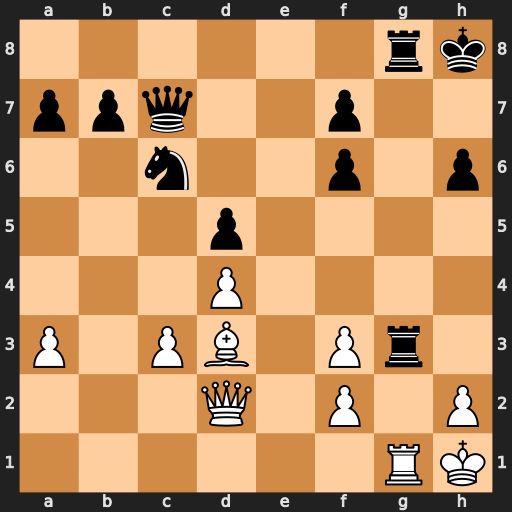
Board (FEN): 6rk/ppq2p2/2n2p1p/3p4/3P4/P1PB1Pr1/3Q1P1P/6RK
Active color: w
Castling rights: -
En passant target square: -
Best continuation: Qxh6#